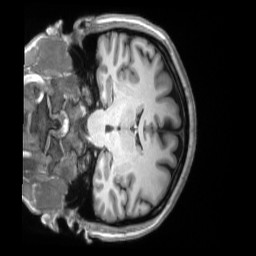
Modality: T1w
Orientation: coronal
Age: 35
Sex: female
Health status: ill
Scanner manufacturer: siemens
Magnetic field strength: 3 T
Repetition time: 2.2 s
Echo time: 0.00157 s